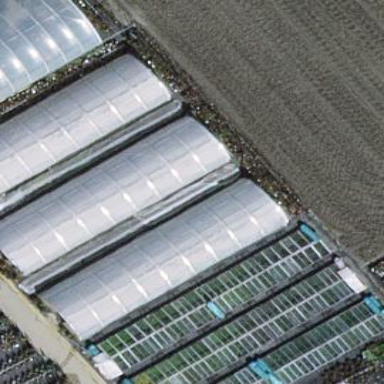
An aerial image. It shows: Greenhouse.